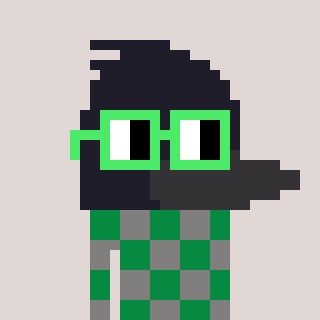
a pixel art character with square light green glasses, a raven-shaped head and a bluegrey-colored body on a warm background